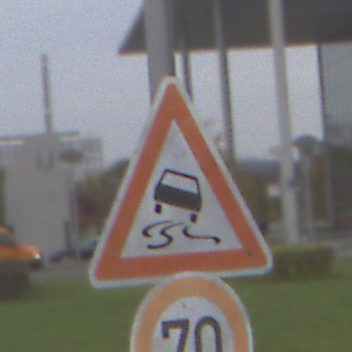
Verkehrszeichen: SchleuderOderRutschgefahr
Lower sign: Geschwindigkeit70
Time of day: Midday
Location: Outdoor (Suburban)
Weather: Overcast
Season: NotSpecified
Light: Natural